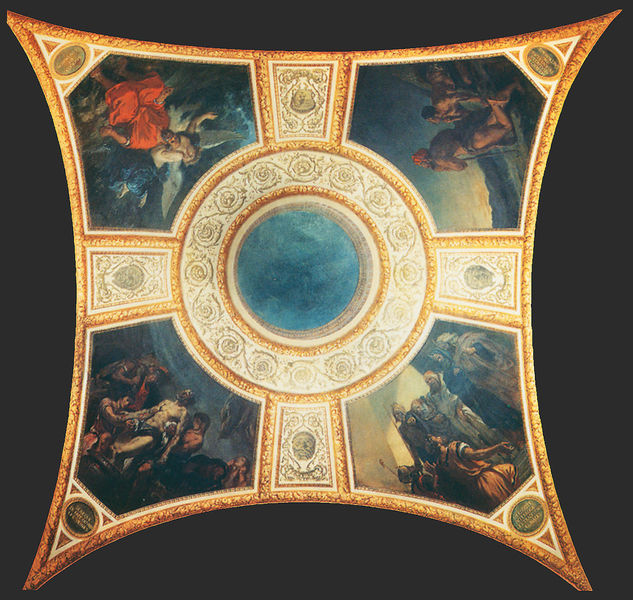
Titel: Geschichte und Philosophie - Zweite Kuppel der Bibliothek des Palais Bourbon, Paris
Künstler: Eugène Delacroix
Standort: Paris, Palais Bourbon (EU - F - Ile-de-France)
Schlagwörter: akt, berg, blau, himmel, mann, meer, nackt, weiß, see, ausschnitt, männer, rot, malerei, gesicht, gold, decke, kreis, rund, engel, berge, kuppel, stuck, gewölbe, philosoph, kreuz, knien, beten, zwickel, öffnung, rosette, götter, deckengemälde, fresko, golden, szenen, spirale, bau, fromm, groteske, deckenmalerei, rondo, medaillons, deckenfresko, blattgold, vierteilig, sphärisch, seneca, gewölbefresko, architkektur, 4, 1700, herrrscher